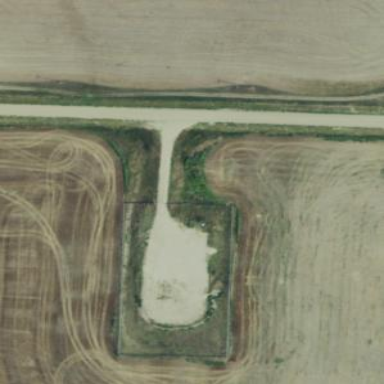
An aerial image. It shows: Fence.